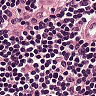
Metastatic tissue present: no